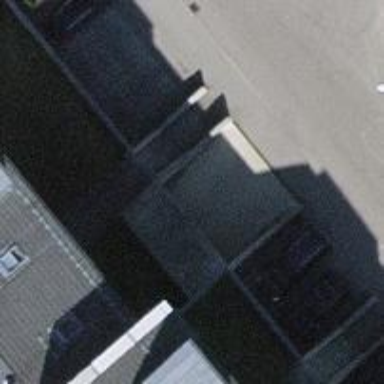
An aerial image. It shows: Parking entrance.